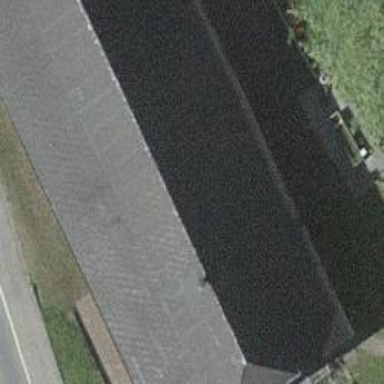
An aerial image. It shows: Farm building.